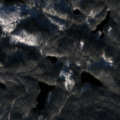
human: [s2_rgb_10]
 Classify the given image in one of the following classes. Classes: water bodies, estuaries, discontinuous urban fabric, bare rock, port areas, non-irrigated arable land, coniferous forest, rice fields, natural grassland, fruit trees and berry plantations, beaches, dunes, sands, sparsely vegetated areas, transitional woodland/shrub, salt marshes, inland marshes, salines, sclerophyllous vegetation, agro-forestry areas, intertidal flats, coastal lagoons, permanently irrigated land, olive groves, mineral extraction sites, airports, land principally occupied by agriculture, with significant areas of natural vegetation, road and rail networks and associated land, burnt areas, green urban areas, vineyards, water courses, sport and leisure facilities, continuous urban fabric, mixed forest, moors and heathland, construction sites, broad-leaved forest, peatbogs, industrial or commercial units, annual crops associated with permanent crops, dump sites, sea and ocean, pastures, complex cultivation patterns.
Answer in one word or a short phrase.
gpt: coniferous forest, transitional woodland/shrub